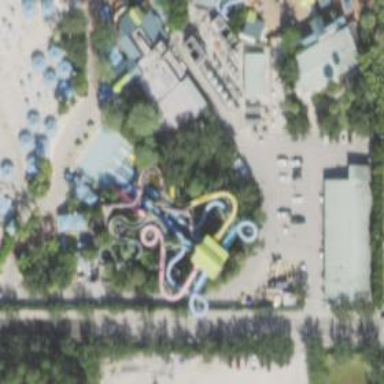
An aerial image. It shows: Water slide attraction.